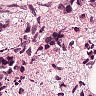
Metastatic tissue present: yes